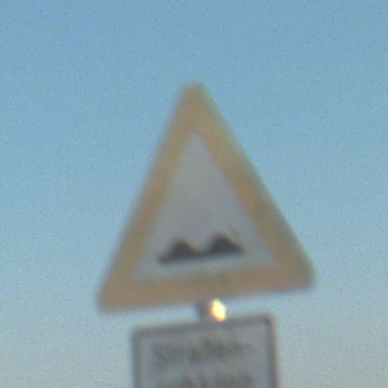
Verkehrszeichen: UnebeneFahrbahn
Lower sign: HinweiseAufGefahrenDurchVerbaleAngabe3
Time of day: SunriseSunset
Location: Outdoor (Beach)
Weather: Clear
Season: NotSpecified
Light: Natural